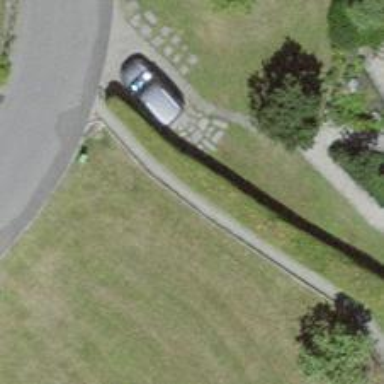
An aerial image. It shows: Footway made of paving stones.